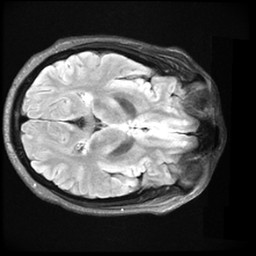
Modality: FLAIR
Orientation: axial
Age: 21
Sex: female
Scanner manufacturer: ge
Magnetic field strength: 3 T
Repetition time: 11 s
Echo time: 0.1497 s